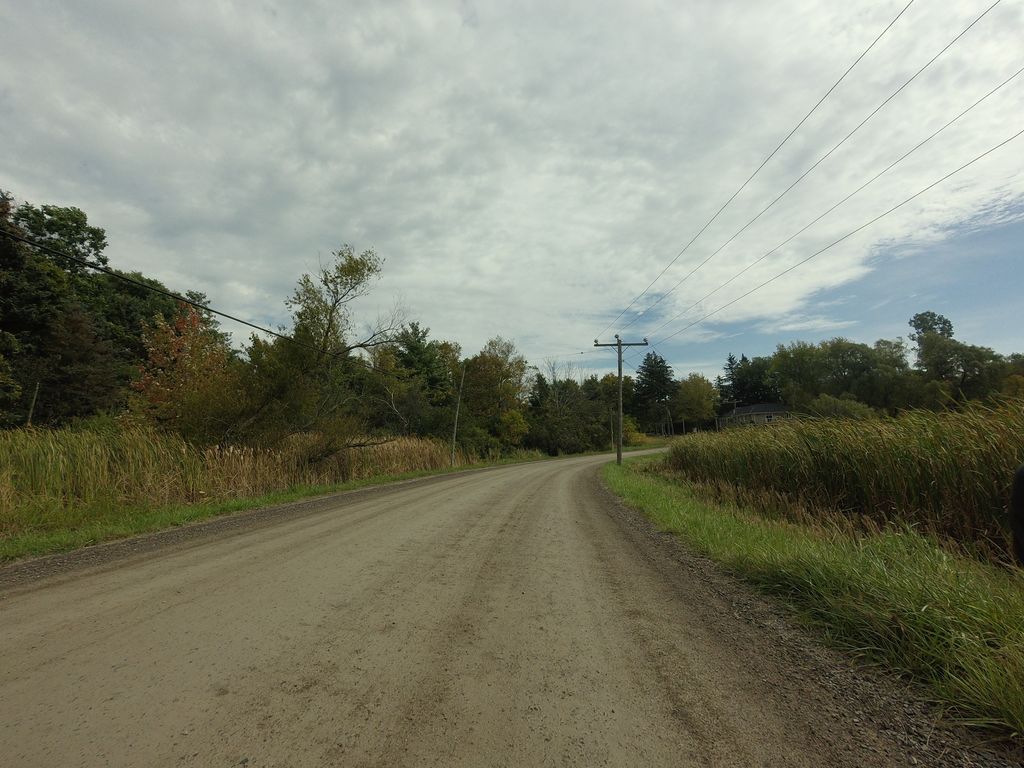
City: hamilton